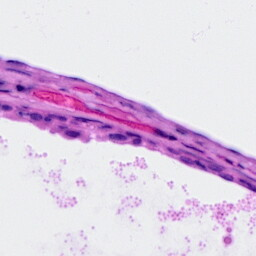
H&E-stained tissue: Ovarian